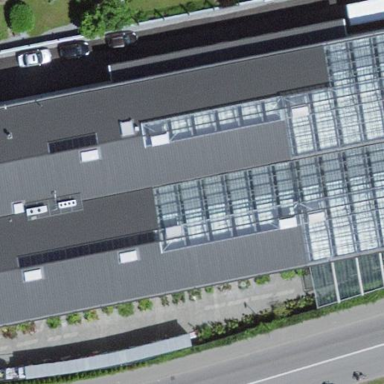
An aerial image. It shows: Building.